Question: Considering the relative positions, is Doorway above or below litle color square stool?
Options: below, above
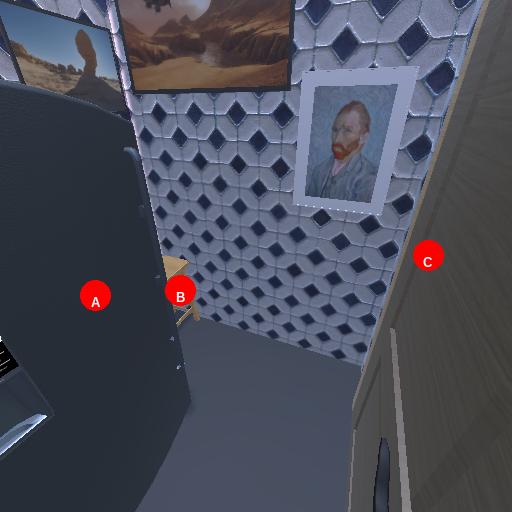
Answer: below